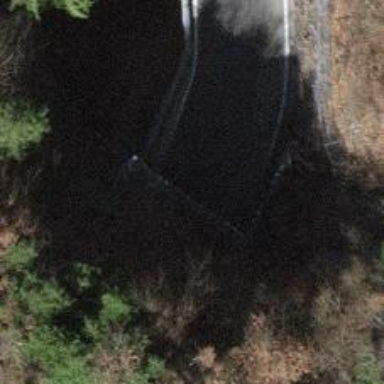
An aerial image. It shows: Tertiary road passing through tunnel.